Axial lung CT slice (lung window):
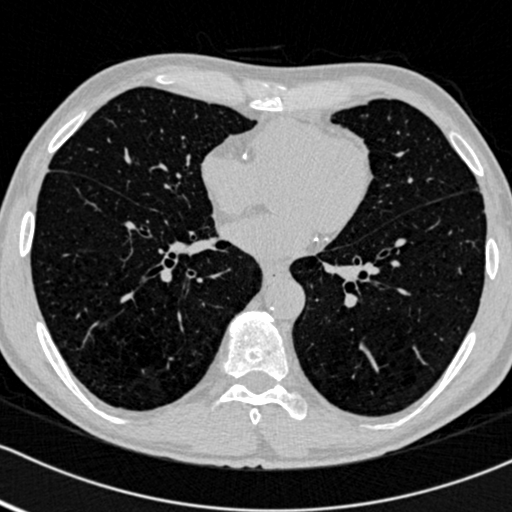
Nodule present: no